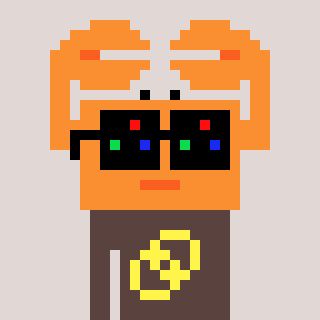
a pixel art character with square black sunglasses, a crab-shaped head and a darkbrown-colored body on a warm background